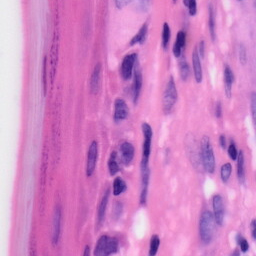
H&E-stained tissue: Skin